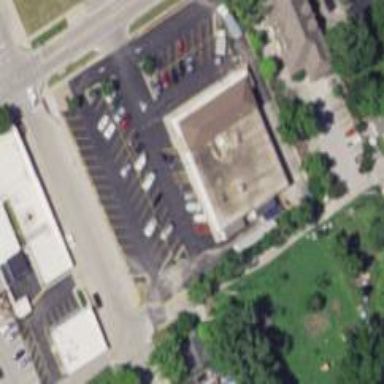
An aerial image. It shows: Building.